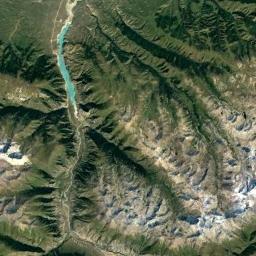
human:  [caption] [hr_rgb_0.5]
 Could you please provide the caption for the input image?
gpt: The mountain is consist of half of green plants and half of bare land .

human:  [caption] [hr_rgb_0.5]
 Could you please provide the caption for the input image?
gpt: The folded mountain is covered with dense vegetation and a light blue lake is in the mountain .

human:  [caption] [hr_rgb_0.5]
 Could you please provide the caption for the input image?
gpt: Many trees are on the mountain .

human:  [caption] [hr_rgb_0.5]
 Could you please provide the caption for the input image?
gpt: You can see the veins of the mountain clearly .

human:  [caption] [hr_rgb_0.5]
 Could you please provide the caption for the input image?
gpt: There are some ridges and green land and a river on the mountain .